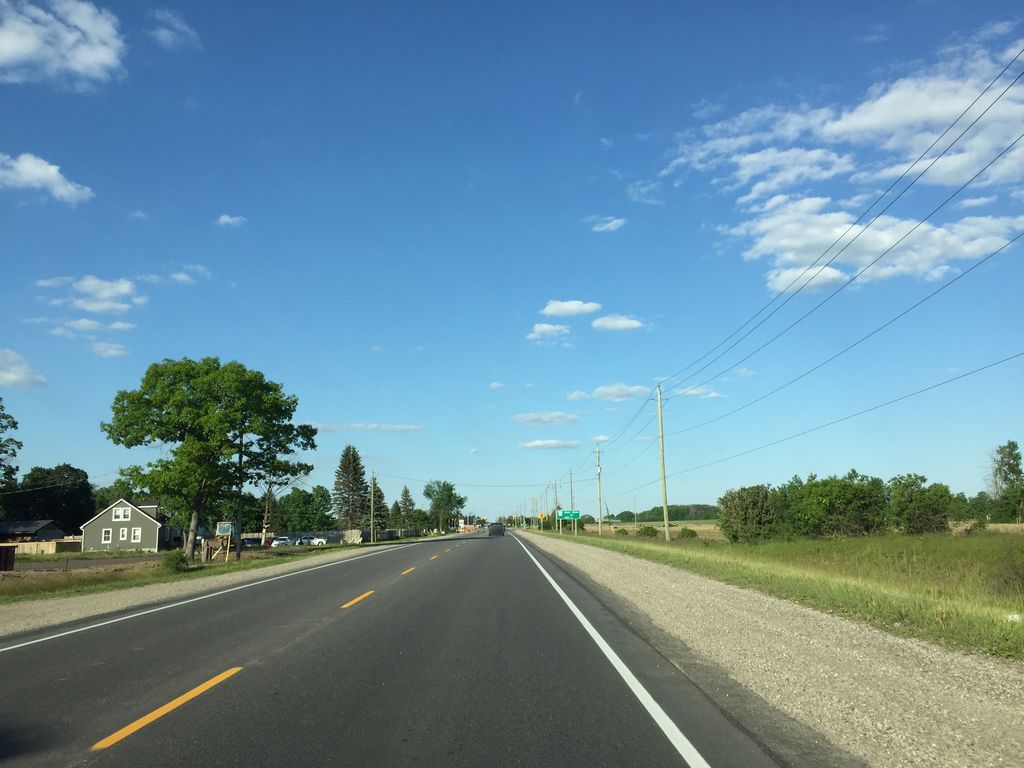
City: kitchener-waterloo